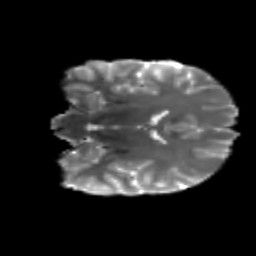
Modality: T2w
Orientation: coronal
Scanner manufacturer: siemens
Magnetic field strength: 3 T
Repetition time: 4.16 s
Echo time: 0.0806 s